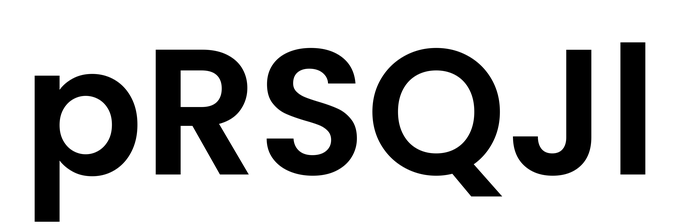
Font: Poppins-SemiBold